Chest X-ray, PA view. Patient: 50 years old, sex M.
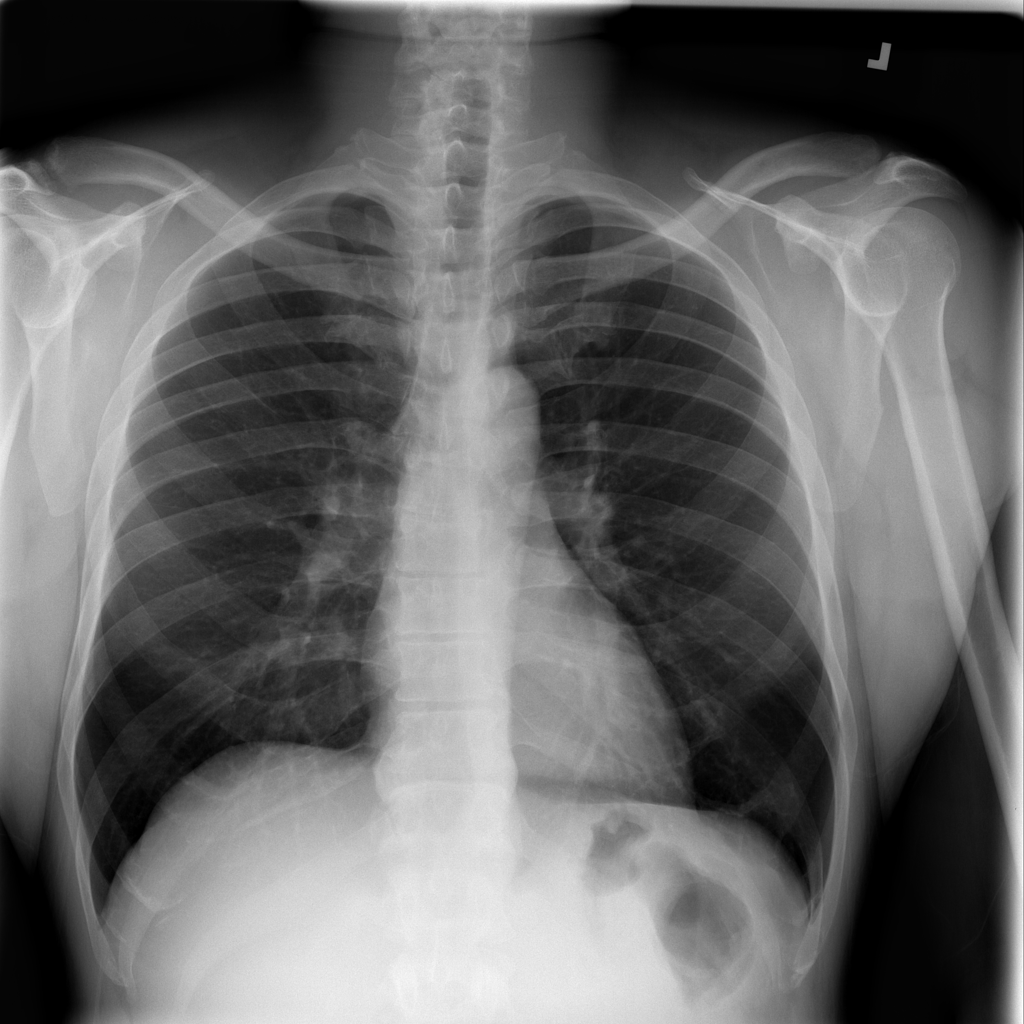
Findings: No Finding